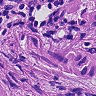
Metastatic tissue present: yes